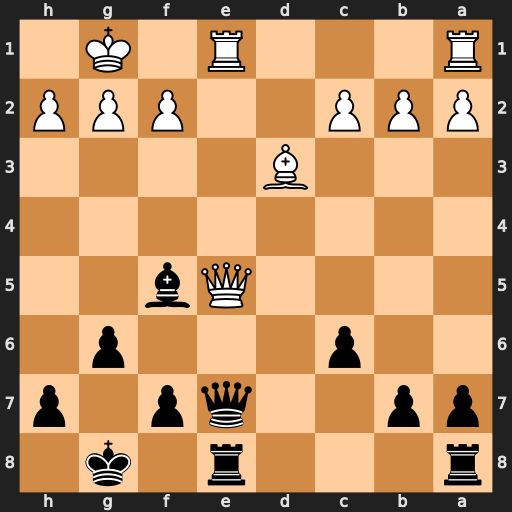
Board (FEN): r3r1k1/pp2qp1p/2p3p1/4Qb2/8/3B4/PPP2PPP/R3R1K1
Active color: b
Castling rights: -
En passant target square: -
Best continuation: Qxe5 Rxe5 Rxe5